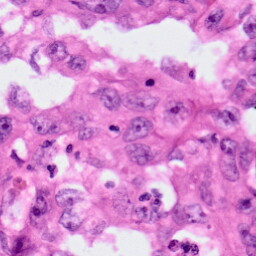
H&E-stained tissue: Lung